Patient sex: M
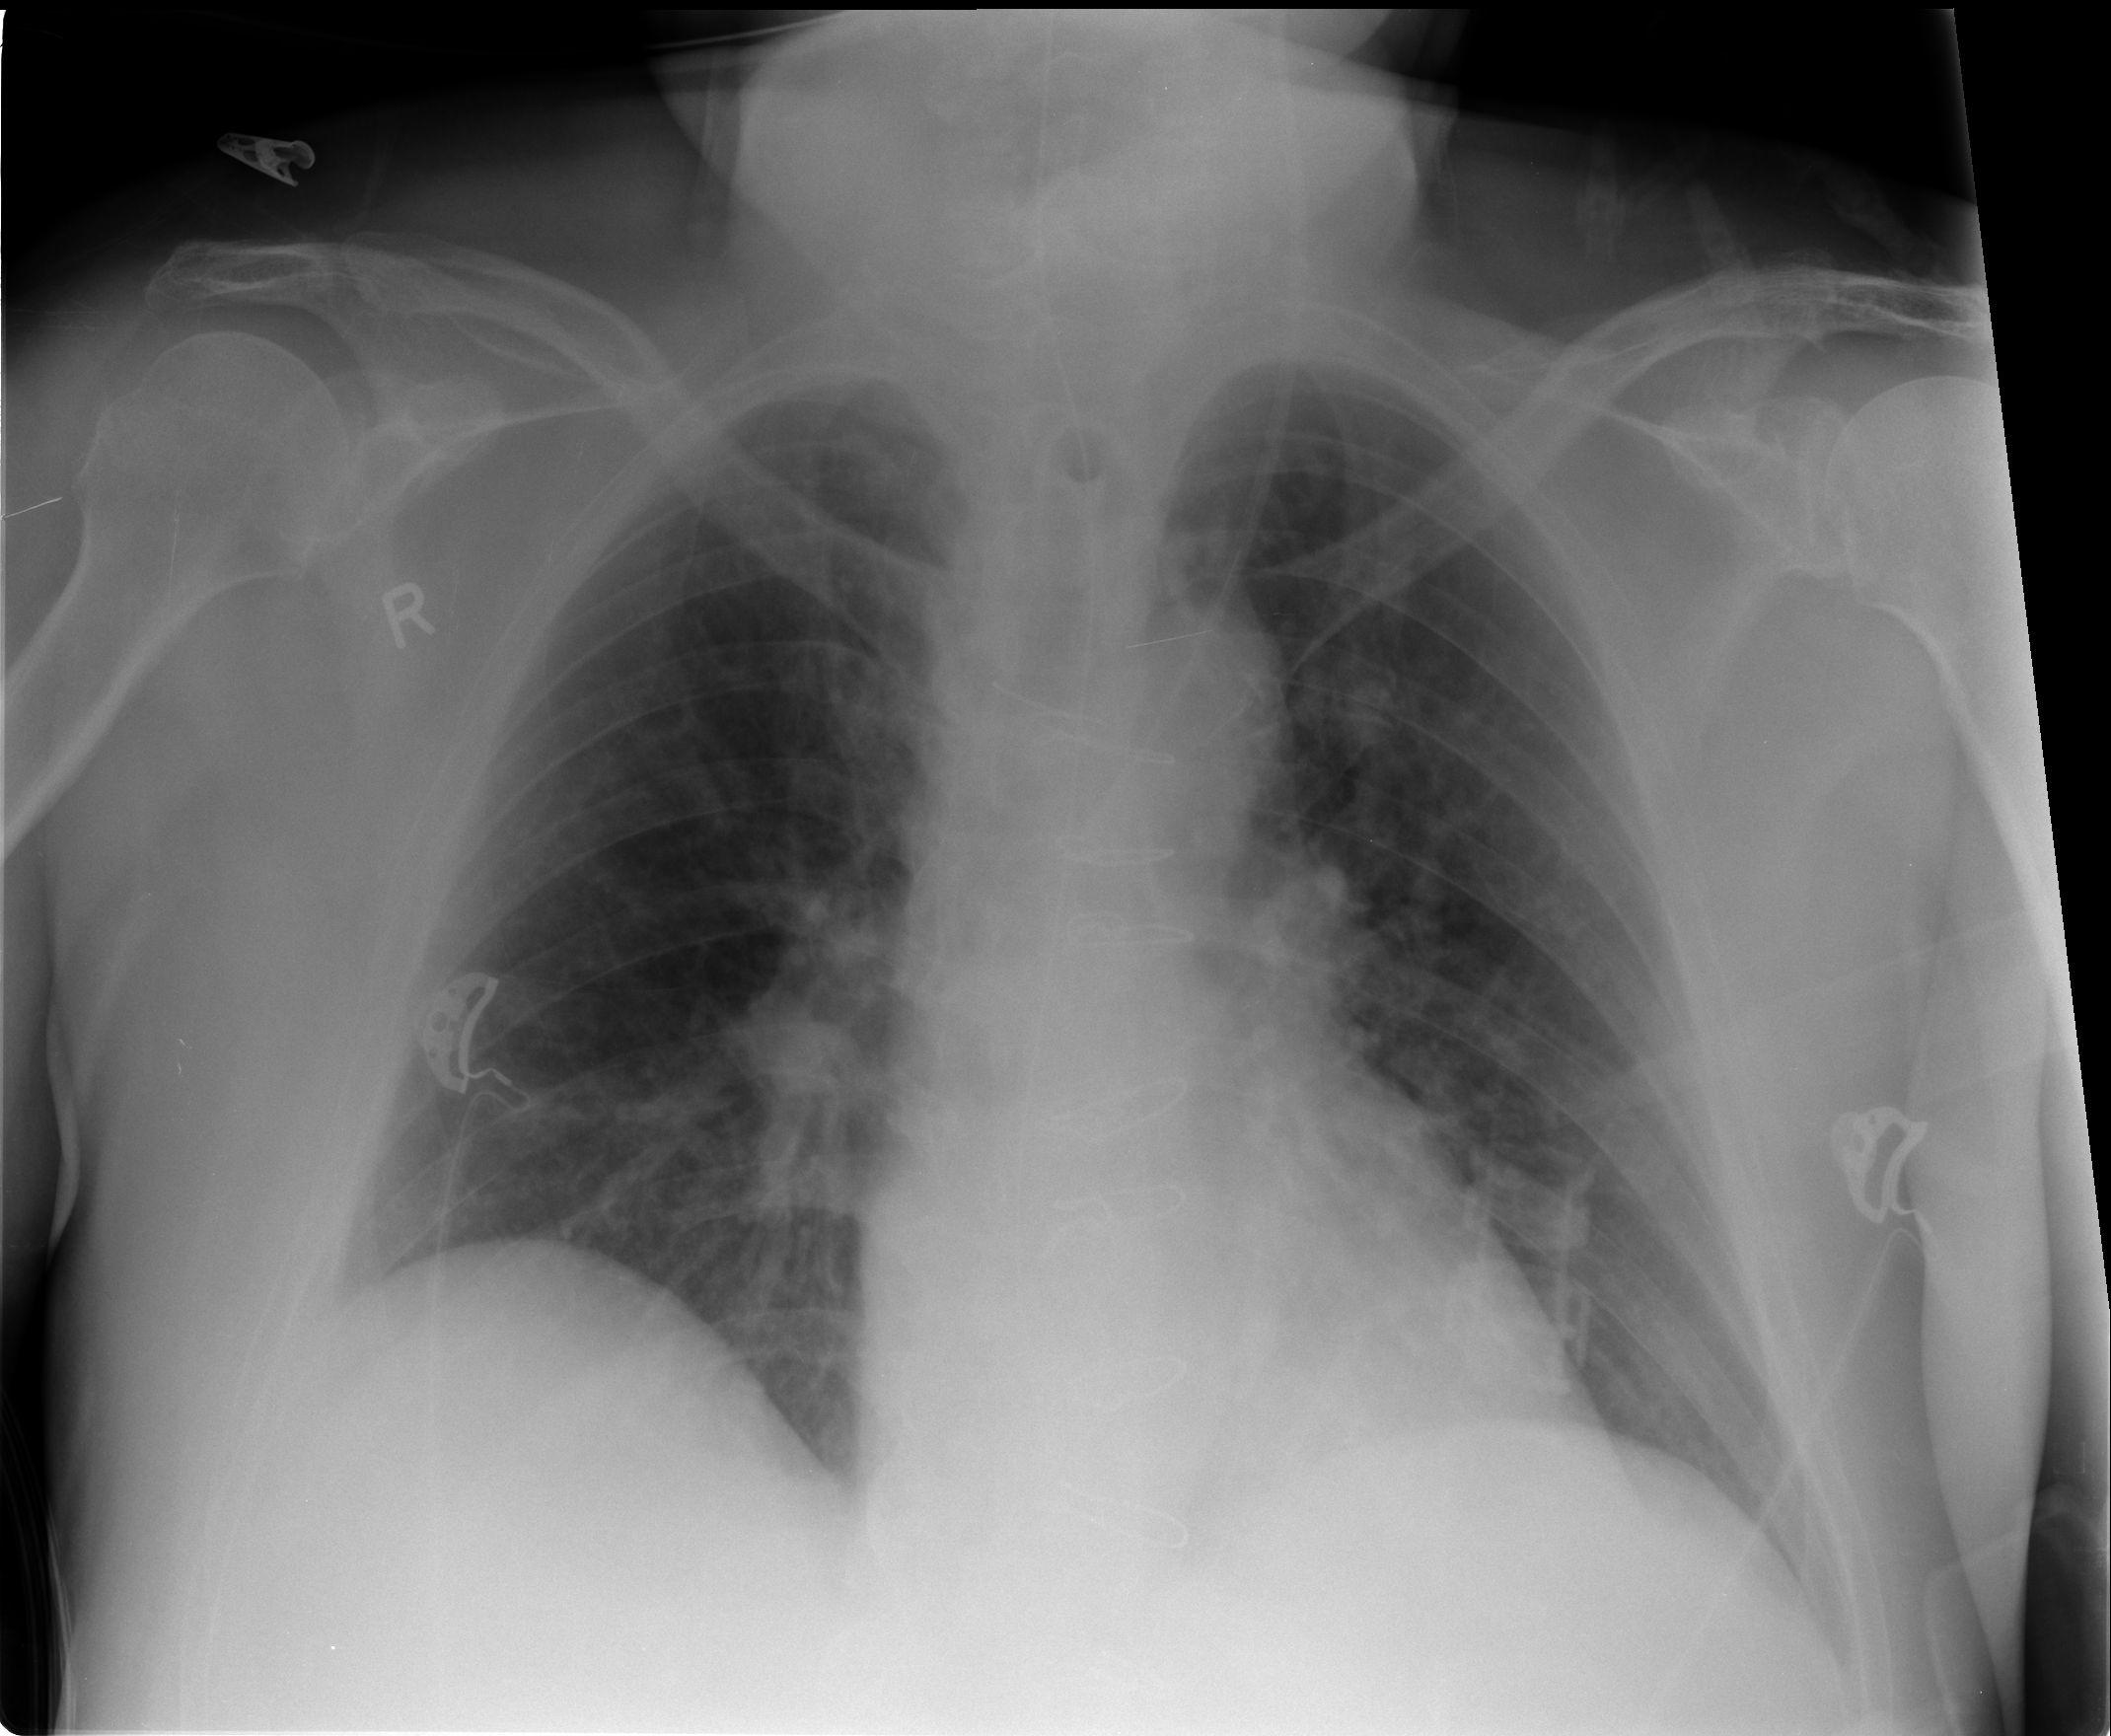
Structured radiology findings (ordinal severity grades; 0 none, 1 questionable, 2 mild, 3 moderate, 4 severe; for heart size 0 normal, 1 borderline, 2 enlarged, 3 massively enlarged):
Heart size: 0
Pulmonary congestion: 1
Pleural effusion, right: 0
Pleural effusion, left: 0
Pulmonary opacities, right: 0
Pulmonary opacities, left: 0
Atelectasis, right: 0
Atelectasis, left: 1